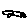
Label: hexagon